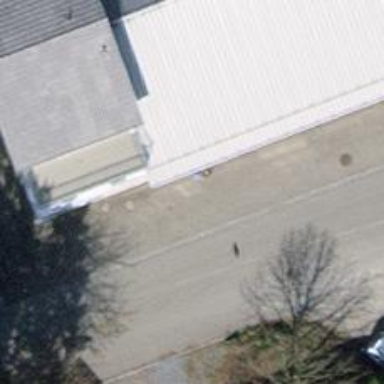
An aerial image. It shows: Surveillance system is in place.